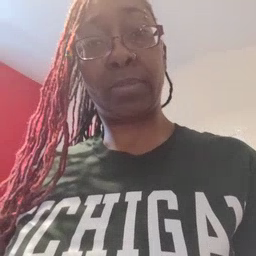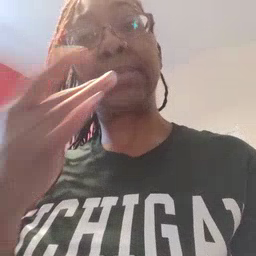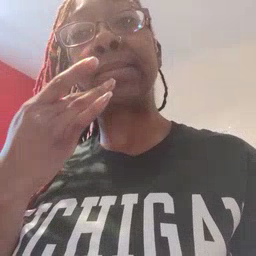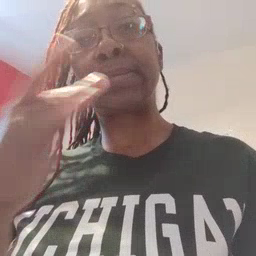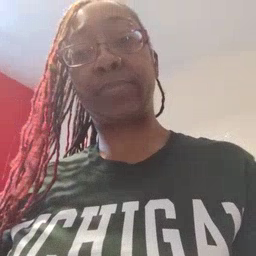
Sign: taste